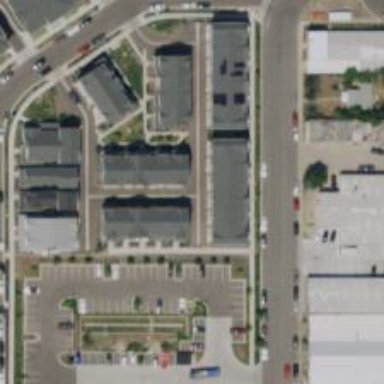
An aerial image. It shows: Alley designated for service vehicles.